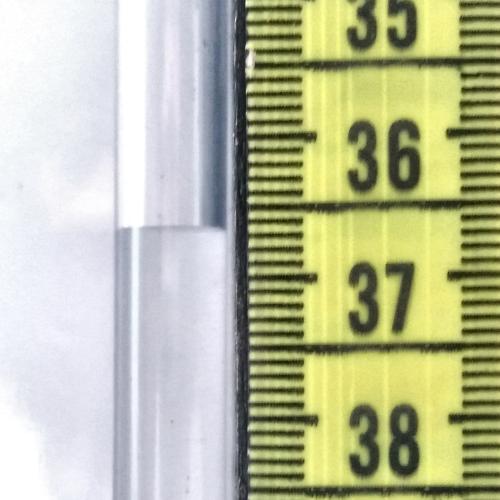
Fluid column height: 36.7 cm